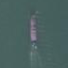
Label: civil